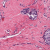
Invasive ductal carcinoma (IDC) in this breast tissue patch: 0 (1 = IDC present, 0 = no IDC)